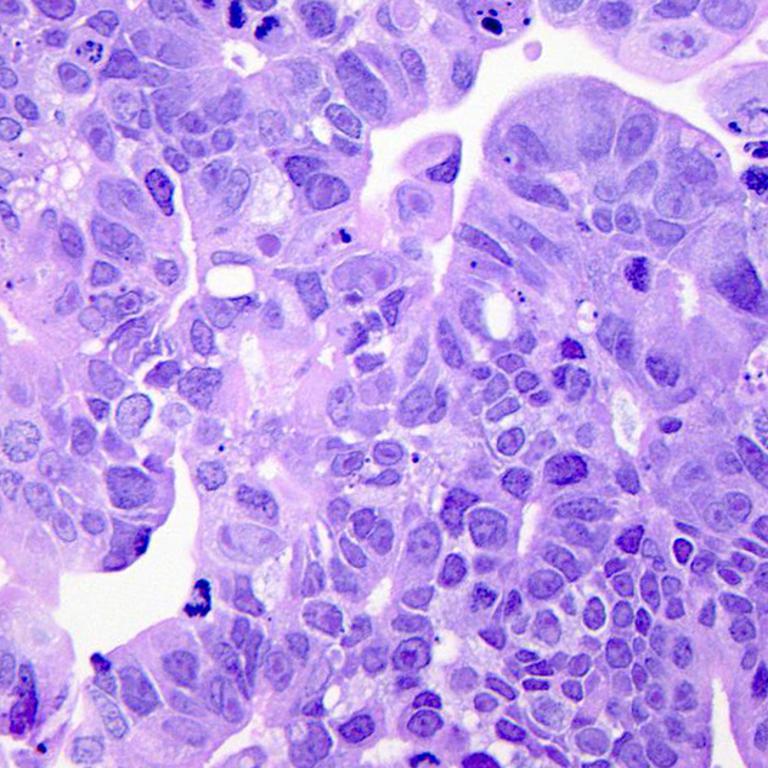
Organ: colon
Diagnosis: adenocarcinomas